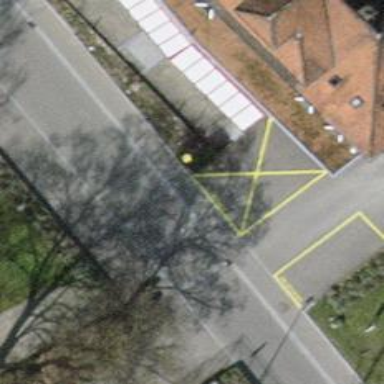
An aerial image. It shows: Post box.